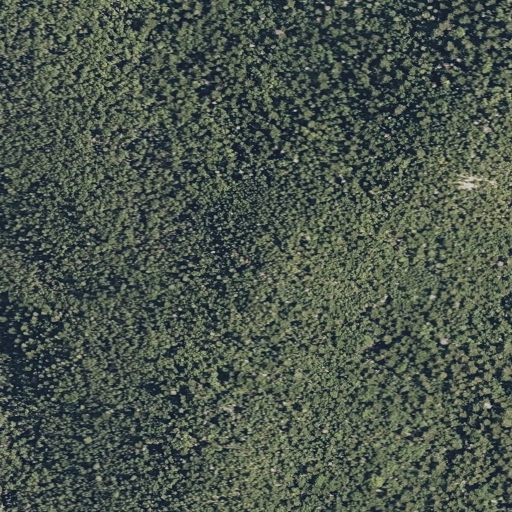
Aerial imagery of mountain in Maine named Black Cat Mountain containing evergreen forest, mixed forest, and deciduous forest